Question: I have a UIRefreshControl connected to a UICollection that is defined this way for pull to refresh:
'''
self.refreshControl = [[UIRefreshControl alloc] init];
[self.refreshControl addTarget:self action:@selector(startRefresh:)
self.collectionView.alwaysBounceVertical = YES;
[self.collectionView addSubview:self.refreshControl];
'''
This works fine. However, whenever I move to a new view by either pushing a new view controller or displaying the sliding sidebar menu, and return to this view, the refresh control starts displaying the image for a control pulled all the way (i.e. it doesn't animate and shows the full circle). However, if I pull down fully and release, the refresh control returns to normal functionality. The control works fine, it just looks funky the first time you pull after navigating elsewhere.
I would love any feedback on what might be going wrong. Thanks!
This is what the image looks like when not working (note I am linking to an online image, this is not from my app so this doesn't show that the collectionview is being pulled down):

Posted solution below worked, but I had to do some extra work to figure out when my top view controller received focus from the sidebar menu that I was using (ECSlidingViewController): <URL>
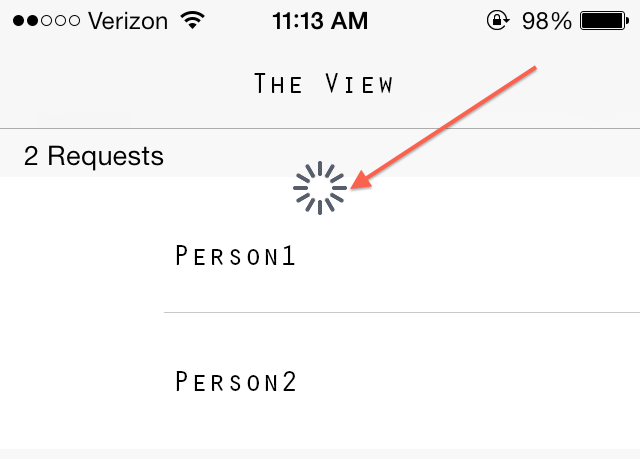
Answer: After completed loading You have to stop the refreshing
'''
[tableView.refreshControl endRefreshing]
'''
Hope its useful for you..:)